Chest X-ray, AP view. Patient: 45 years old, sex M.
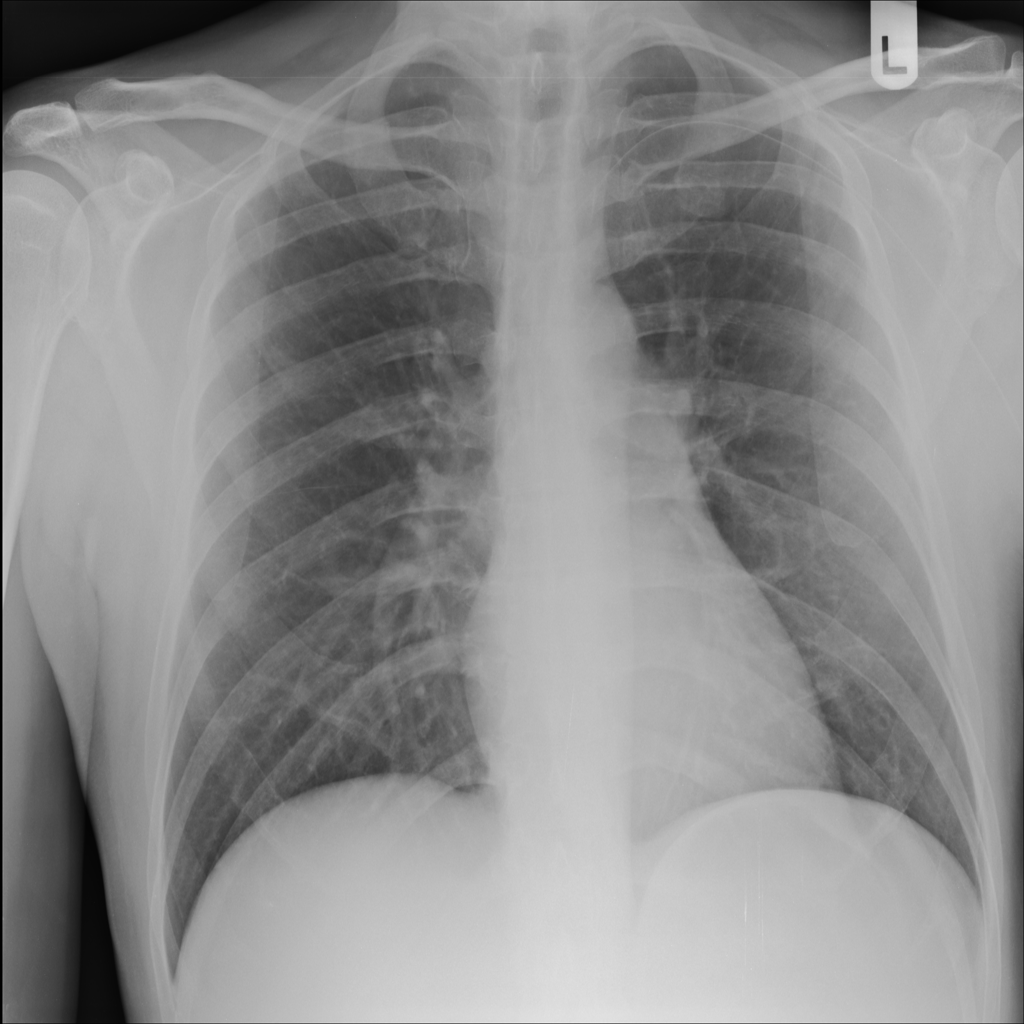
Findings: No Finding